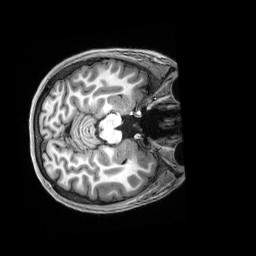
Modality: T1w
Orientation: axial
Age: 21
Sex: female
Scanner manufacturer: siemens
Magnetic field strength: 3 T
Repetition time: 2.5 s
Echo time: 0.00222 s